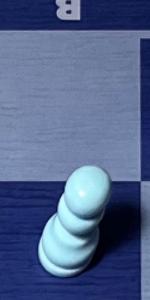
Label: Pawn_White